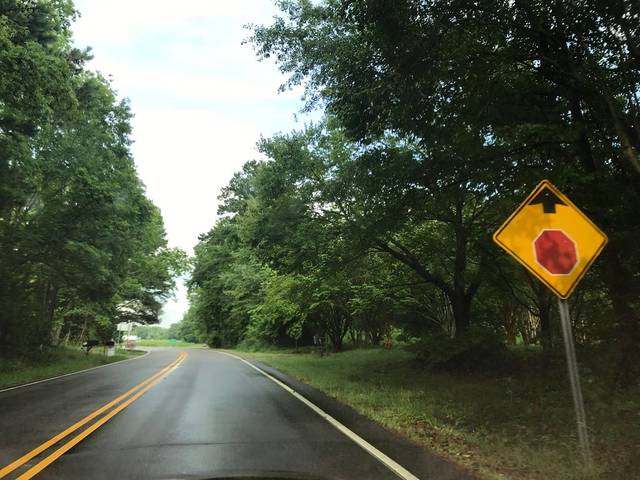
Region: United States
Coordinates: 35.74, -78.259